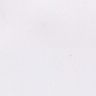
Metastatic tissue present: no